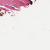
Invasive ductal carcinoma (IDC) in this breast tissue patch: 0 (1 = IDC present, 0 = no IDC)